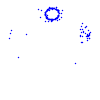
Particle: pion